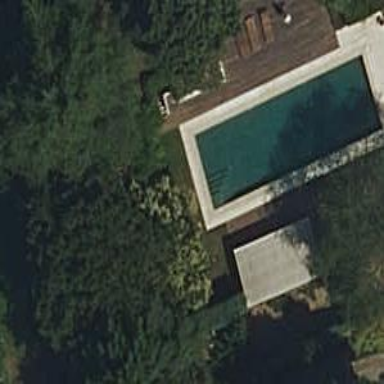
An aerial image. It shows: Swimming pool located in leisure land.